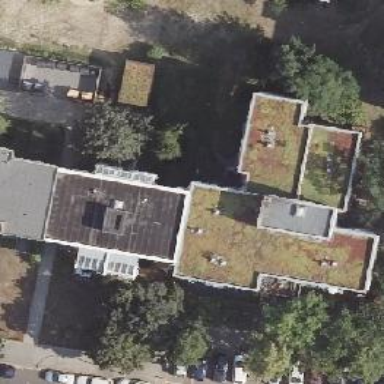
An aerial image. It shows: Flat-roofed building with tar paper roofing material.